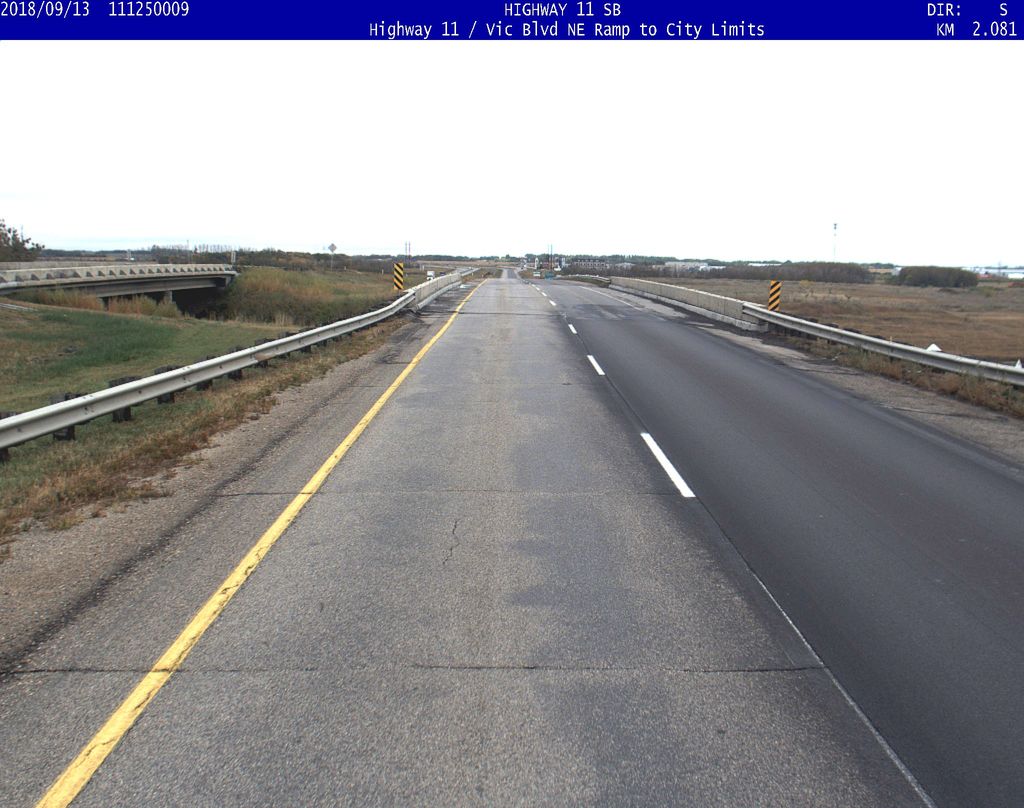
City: saskatoon